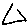
Label: triangle